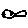
Label: fish